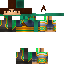
A male human skin with medium skin, wearing brown long hair dressed in a blue hoodie and black pants, featuring a closed mouth.